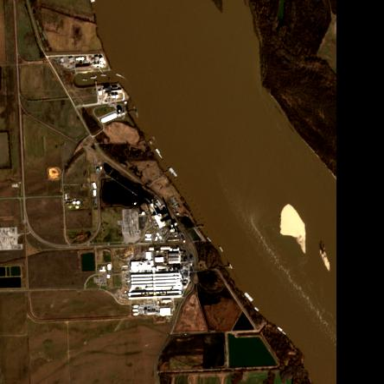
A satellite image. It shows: Industrial area with coal power plant.